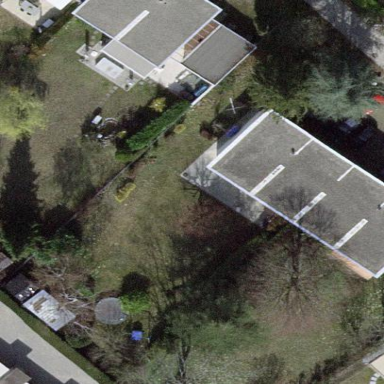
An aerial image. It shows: Garden surrounded by fence.